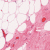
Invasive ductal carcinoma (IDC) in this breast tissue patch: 0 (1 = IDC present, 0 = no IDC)